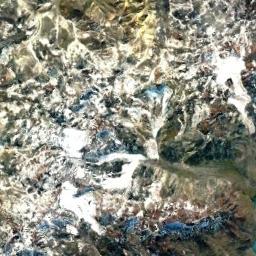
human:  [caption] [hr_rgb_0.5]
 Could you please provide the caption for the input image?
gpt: The snow berg is consist of bare land and white snow .

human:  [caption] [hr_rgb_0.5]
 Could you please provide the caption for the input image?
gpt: Only the peaks of the snow-capped mountains are covered with snow .

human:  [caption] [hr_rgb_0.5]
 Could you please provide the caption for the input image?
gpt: The snowberg has some valley glaciers but some ridges are not covered by glaciers .

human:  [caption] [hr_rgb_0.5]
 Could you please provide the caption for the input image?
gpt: A lot of snow is on the snowberg .

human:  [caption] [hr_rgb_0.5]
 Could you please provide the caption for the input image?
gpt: There are much snow and some bare land on the snowberg .